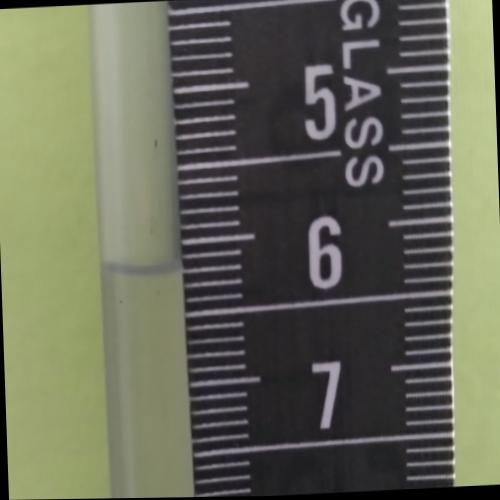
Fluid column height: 6.2 cm